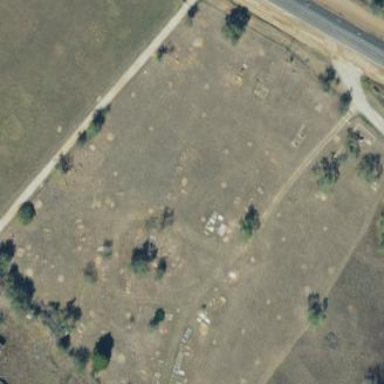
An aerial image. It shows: Cemetery or graveyard.